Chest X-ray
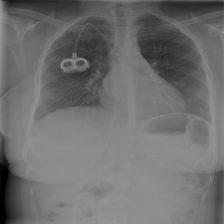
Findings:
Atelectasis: negative
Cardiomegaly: negative
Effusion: negative
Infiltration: negative
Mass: negative
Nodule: negative
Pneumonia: negative
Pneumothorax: negative
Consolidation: negative
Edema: negative
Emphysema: negative
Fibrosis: negative
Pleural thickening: negative
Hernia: negative